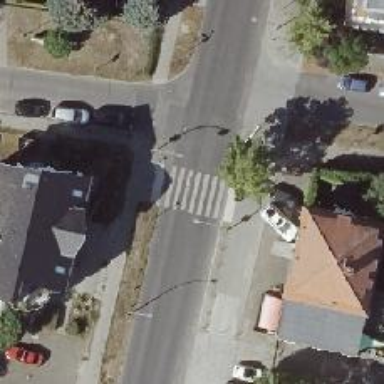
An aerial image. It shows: Zebra crossing on the road.